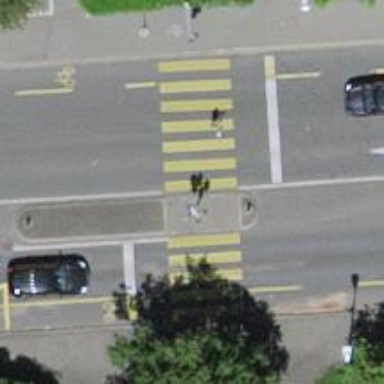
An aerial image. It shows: Kerb barrier.